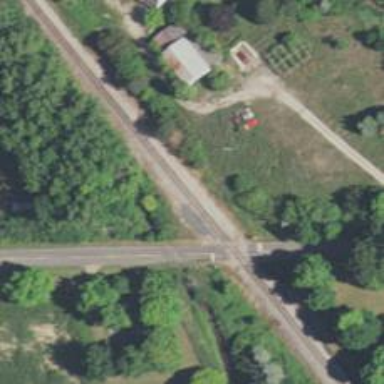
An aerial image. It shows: Railway level crossing.